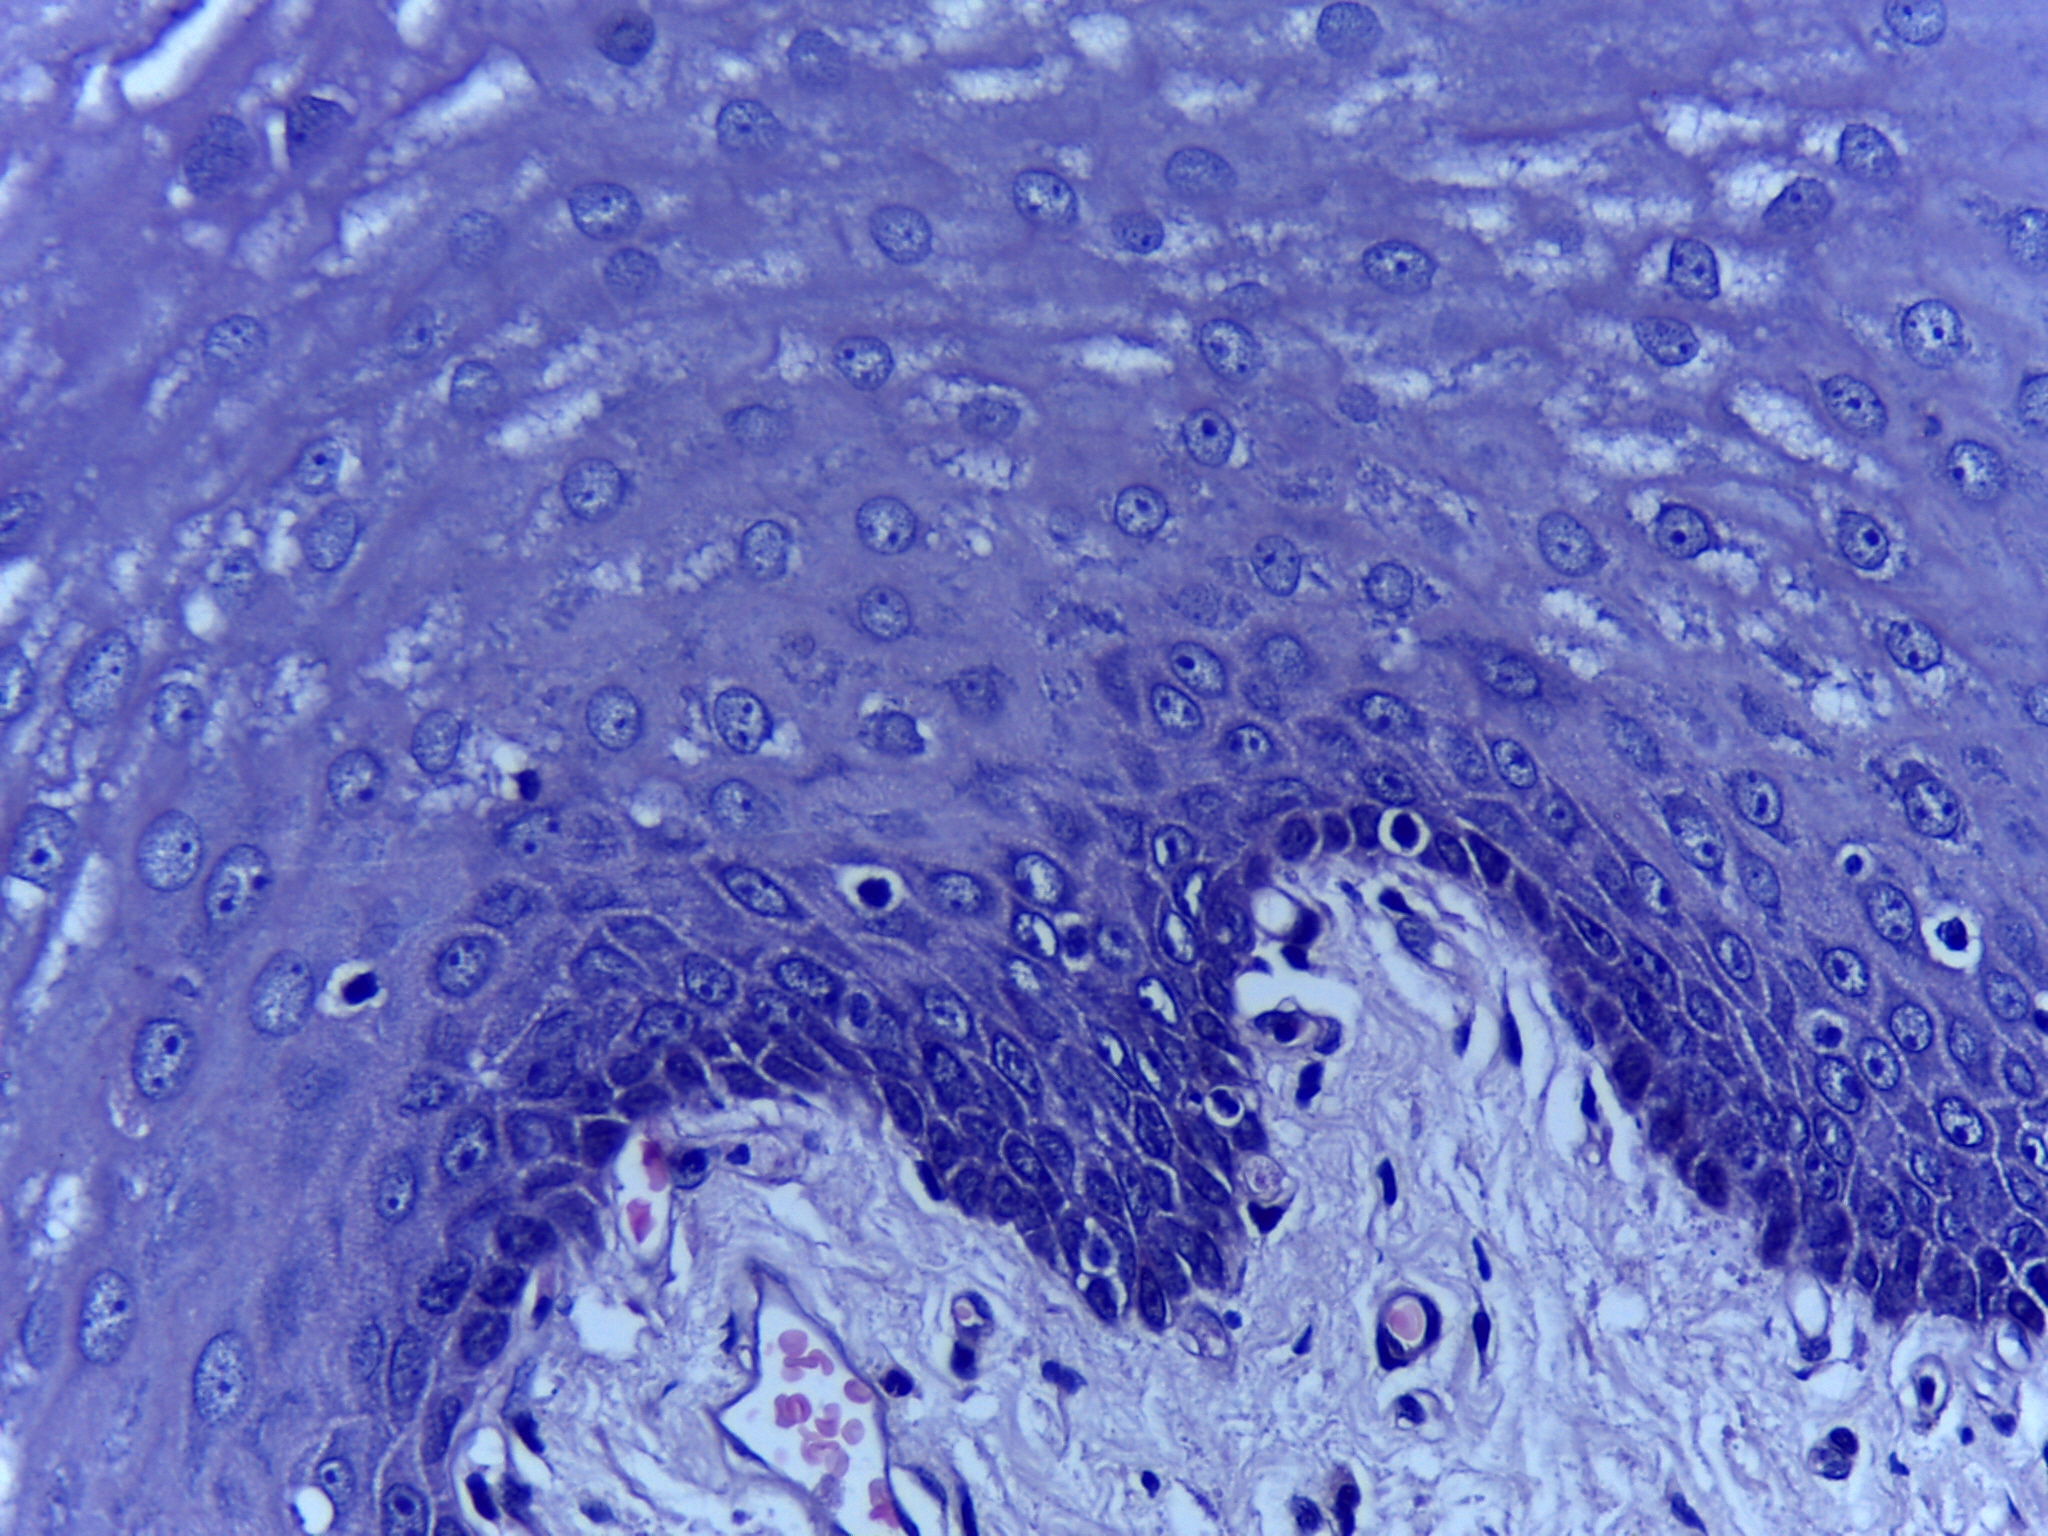
Diagnosis: Normal